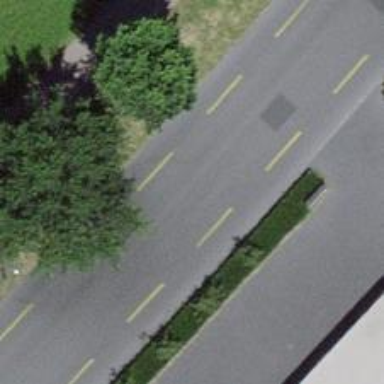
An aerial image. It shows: Tertiary road with asphalt surface and designated lane for cycling on both sides.